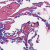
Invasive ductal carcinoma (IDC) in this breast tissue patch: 0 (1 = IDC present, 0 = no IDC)